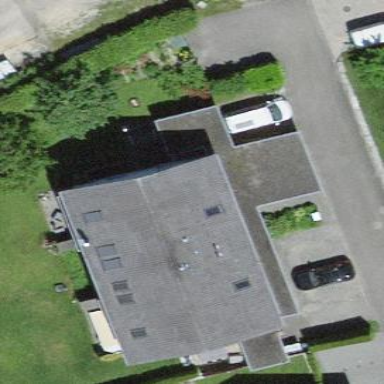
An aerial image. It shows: Residential building.